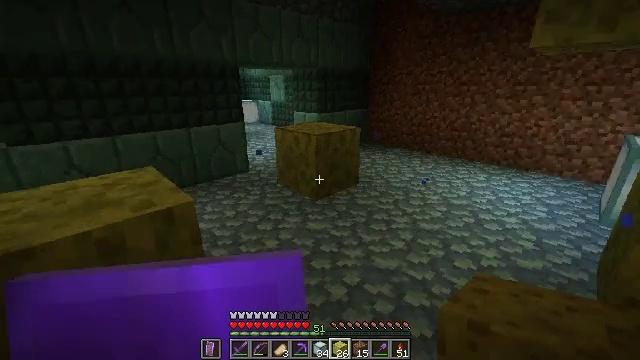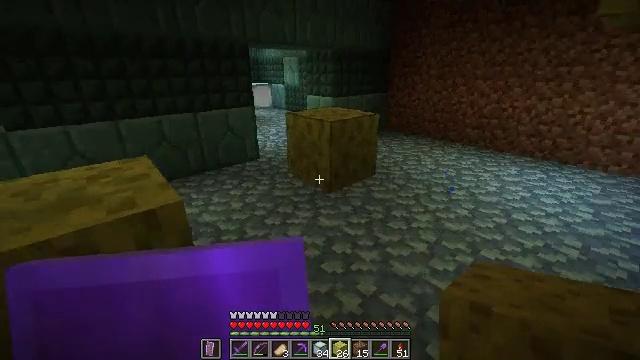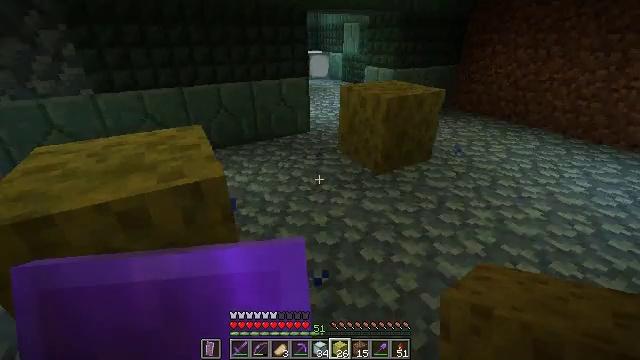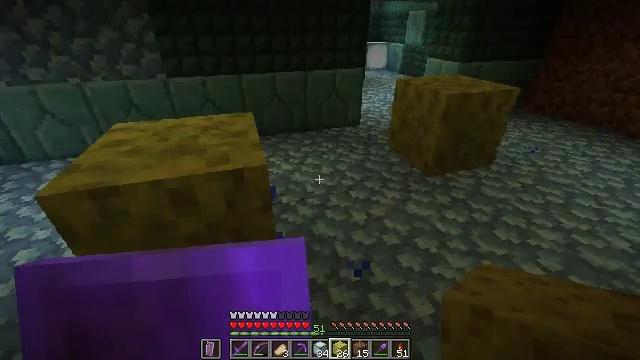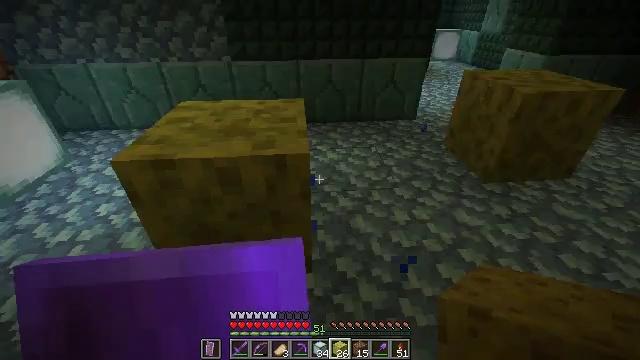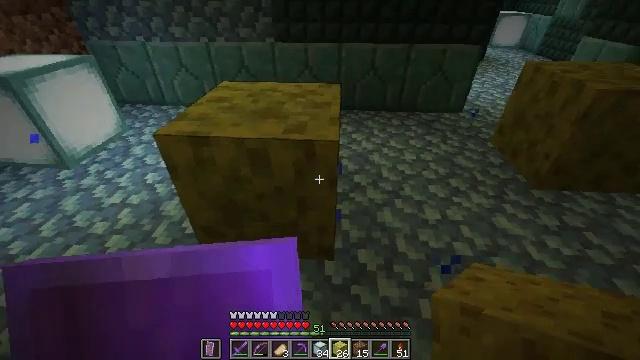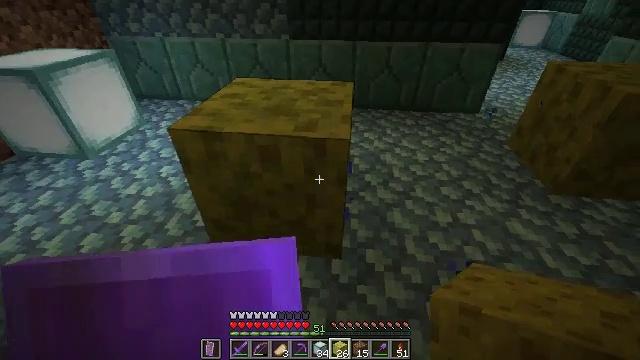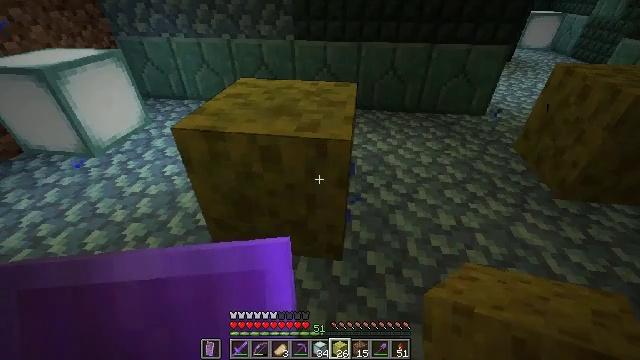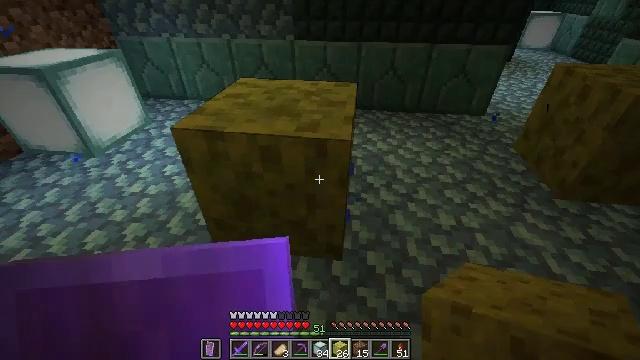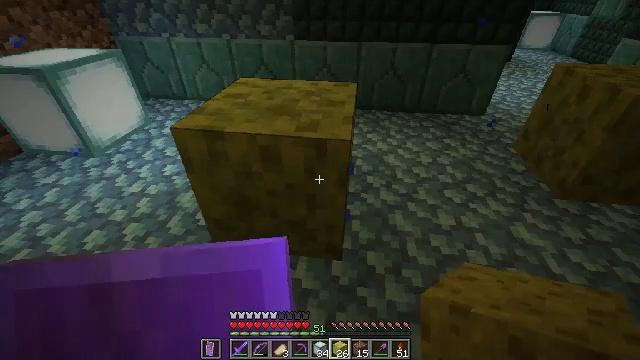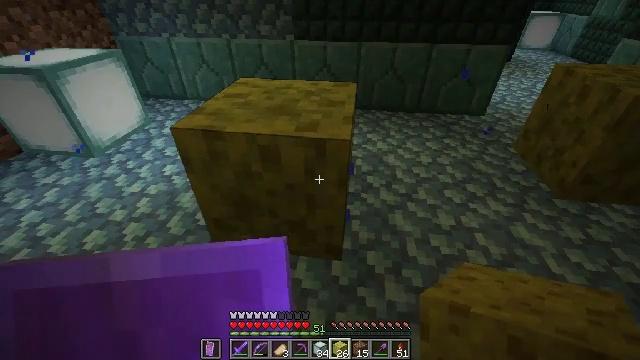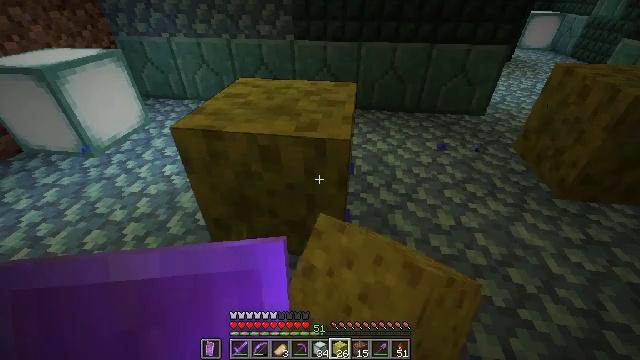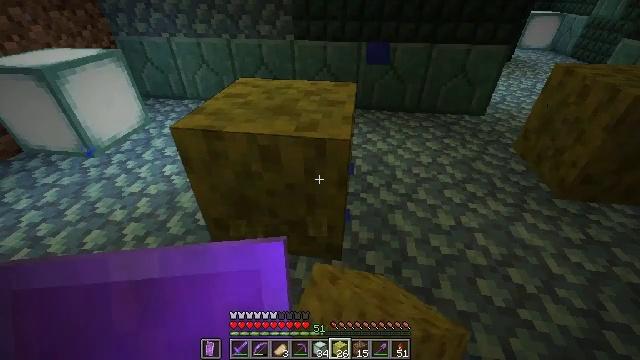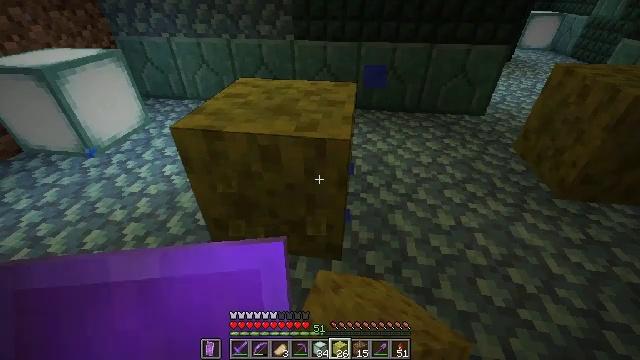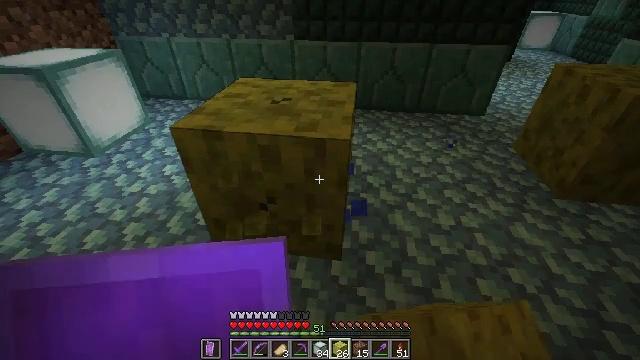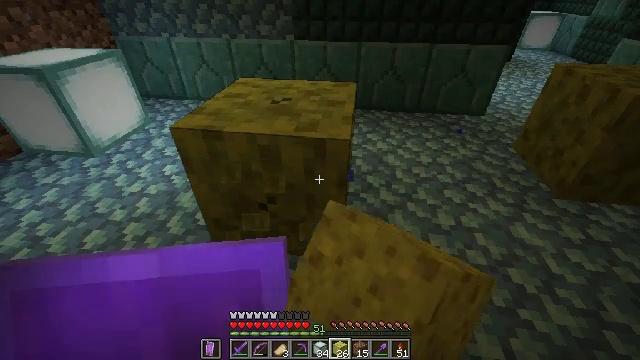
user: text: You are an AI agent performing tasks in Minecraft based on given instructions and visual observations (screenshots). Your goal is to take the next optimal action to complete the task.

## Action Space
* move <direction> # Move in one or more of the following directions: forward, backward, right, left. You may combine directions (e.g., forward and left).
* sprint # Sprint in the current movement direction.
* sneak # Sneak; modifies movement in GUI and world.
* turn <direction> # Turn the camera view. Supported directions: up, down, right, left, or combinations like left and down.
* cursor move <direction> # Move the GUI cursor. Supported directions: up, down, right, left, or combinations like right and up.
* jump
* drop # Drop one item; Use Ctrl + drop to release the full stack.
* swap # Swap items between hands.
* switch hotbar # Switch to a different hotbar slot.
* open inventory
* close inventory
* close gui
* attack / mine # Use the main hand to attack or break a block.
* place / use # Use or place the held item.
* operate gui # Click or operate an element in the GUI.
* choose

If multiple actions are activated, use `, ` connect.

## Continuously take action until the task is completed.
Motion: motion action
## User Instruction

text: Gather a wet sponge from the ocean.
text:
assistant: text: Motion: move forward, turn left and down
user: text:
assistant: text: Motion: turn left and down
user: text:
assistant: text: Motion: turn left and down
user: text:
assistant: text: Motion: turn left and down
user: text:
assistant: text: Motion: turn left and down
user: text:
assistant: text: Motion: turn left
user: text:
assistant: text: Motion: turn left
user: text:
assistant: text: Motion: no_op
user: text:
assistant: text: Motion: no_op
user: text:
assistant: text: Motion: attack / mine
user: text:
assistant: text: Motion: attack / mine
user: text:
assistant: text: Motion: attack / mine
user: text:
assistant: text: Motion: attack / mine
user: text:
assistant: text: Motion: attack / mine
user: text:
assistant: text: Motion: attack / mine
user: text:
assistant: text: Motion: attack / mine
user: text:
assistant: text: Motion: attack / mine
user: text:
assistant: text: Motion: attack / mine
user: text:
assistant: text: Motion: attack / mine
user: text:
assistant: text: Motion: attack / mine
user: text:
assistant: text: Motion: attack / mine
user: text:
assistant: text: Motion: attack / mine
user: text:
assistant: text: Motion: attack / mine
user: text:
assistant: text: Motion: attack / mine
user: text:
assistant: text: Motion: attack / mine
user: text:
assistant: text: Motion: attack / mine
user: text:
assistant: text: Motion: attack / mine
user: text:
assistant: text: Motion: attack / mine
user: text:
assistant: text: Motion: attack / mine
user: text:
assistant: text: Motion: attack / mine